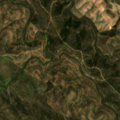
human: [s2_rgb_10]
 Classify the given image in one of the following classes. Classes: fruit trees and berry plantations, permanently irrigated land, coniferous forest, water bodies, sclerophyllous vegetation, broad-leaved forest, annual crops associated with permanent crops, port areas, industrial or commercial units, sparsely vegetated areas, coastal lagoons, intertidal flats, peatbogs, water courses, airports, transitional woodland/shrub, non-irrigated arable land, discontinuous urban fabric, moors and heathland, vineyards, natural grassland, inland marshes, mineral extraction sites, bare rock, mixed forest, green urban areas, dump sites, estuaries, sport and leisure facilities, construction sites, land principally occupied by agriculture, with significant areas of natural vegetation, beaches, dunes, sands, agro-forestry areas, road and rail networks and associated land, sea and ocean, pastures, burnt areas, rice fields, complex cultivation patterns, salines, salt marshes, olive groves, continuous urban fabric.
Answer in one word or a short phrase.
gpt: non-irrigated arable land, complex cultivation patterns, land principally occupied by agriculture, with significant areas of natural vegetation, transitional woodland/shrub